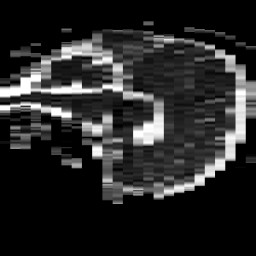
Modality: ADC
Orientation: sagittal
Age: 43
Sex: female
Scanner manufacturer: philips
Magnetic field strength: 3 T
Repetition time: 4.479 s
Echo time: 0.07378 s